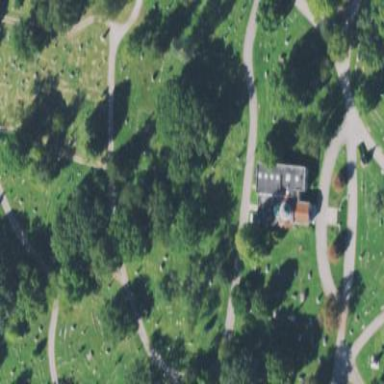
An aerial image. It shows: Cemetery.